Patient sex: F
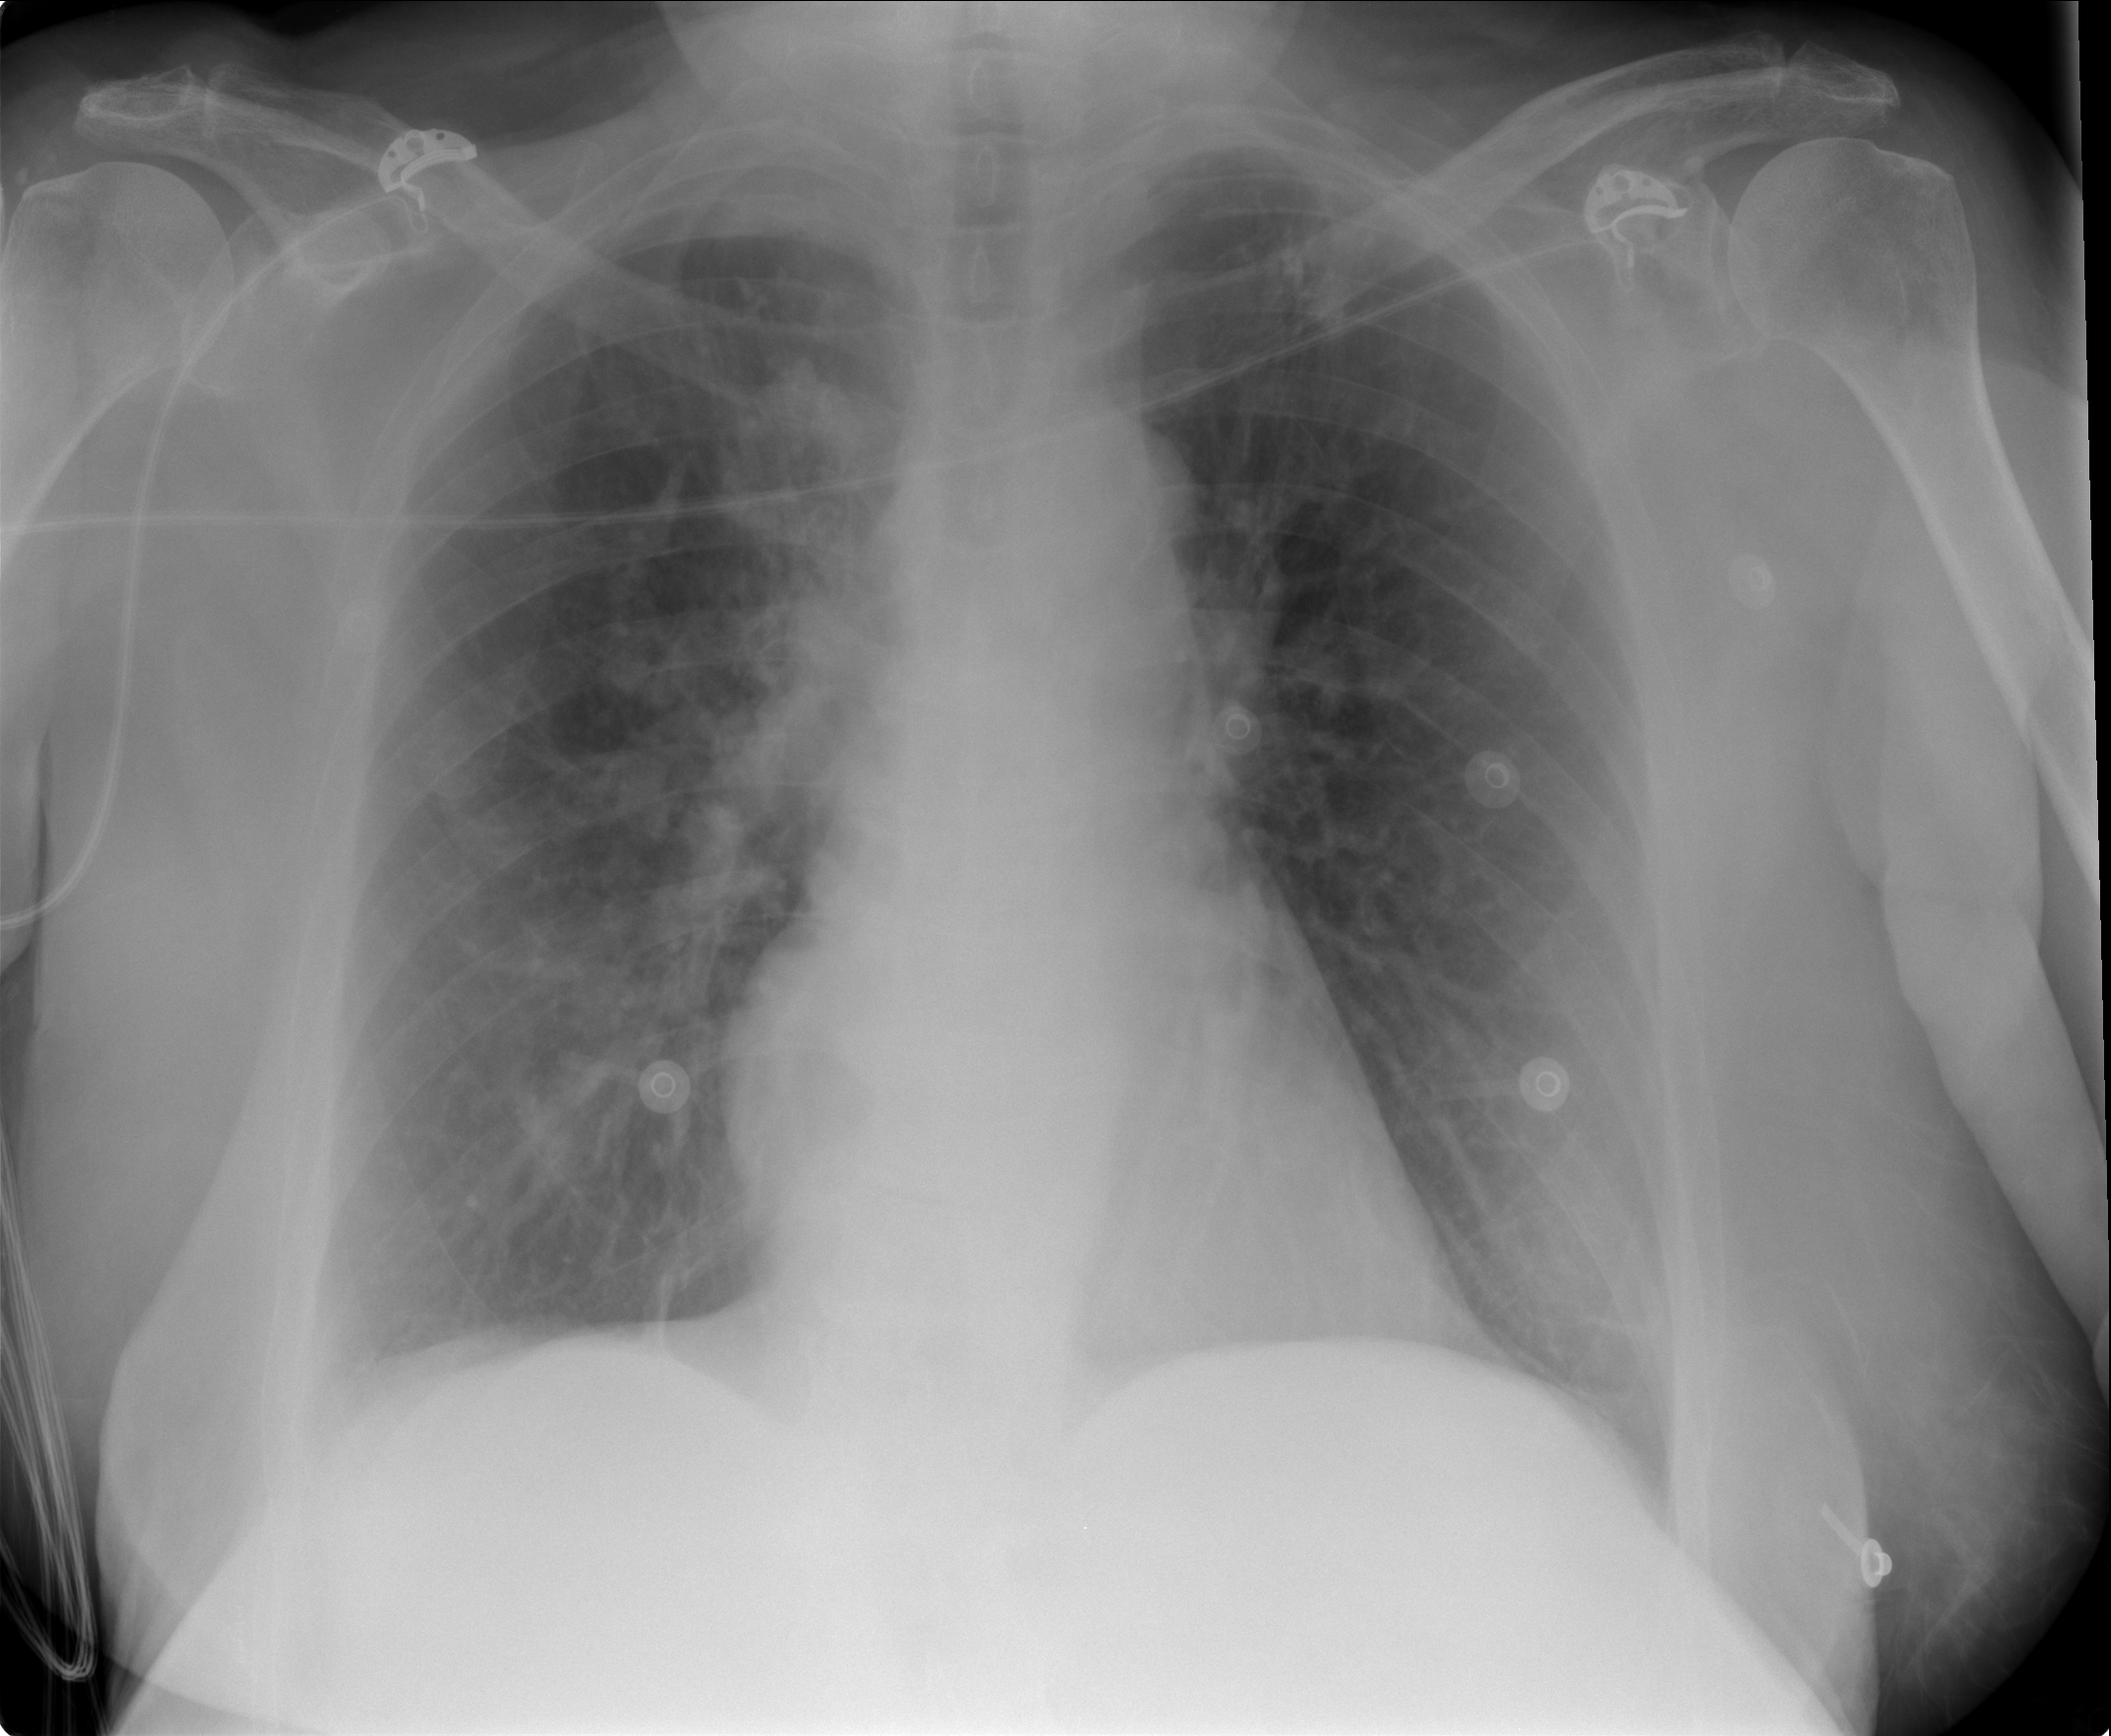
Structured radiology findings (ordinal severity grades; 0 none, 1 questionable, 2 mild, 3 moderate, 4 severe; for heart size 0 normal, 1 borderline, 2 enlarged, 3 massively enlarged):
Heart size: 0
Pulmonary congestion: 2
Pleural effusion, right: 1
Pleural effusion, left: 0
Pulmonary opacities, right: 0
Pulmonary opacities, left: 0
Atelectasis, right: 2
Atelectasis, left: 0